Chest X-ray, AP view. Patient: 47 years old, sex M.
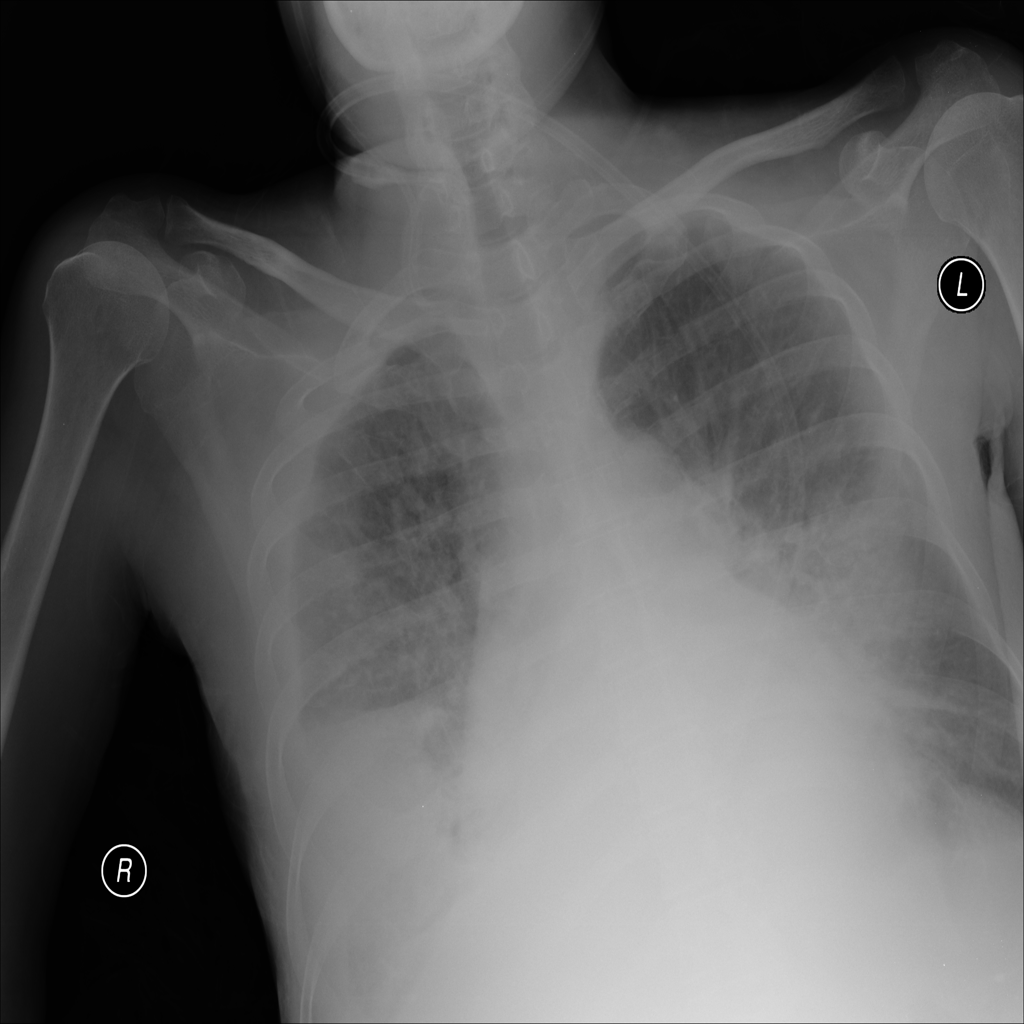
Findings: Consolidation, Effusion